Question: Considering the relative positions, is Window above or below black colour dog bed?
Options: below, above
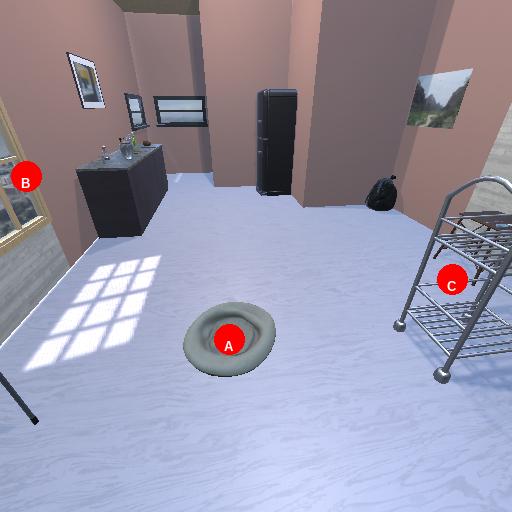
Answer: below